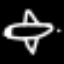
Label: airplane